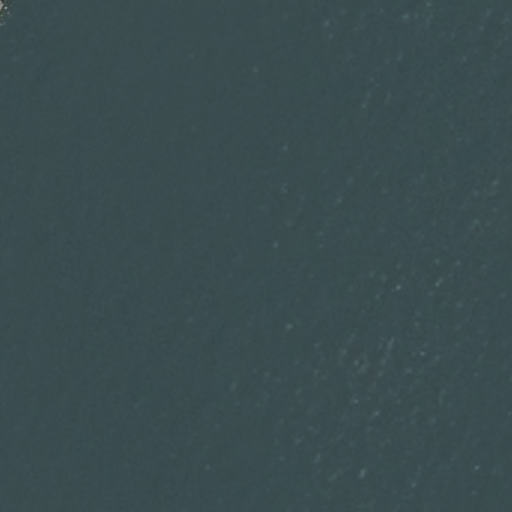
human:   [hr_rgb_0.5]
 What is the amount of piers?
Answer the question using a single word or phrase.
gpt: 1

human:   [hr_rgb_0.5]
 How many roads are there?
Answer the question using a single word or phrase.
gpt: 0

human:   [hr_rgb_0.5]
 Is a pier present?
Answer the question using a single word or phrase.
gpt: yes

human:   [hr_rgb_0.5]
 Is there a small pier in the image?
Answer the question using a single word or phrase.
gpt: yes

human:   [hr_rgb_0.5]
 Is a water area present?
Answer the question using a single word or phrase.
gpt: yes

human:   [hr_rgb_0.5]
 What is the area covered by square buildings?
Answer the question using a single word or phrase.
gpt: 0m2

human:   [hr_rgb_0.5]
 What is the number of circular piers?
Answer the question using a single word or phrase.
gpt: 0

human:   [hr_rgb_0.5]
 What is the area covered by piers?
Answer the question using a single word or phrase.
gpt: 0m2

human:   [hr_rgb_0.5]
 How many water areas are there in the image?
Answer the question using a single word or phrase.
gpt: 1

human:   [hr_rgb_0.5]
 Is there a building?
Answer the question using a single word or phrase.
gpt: no

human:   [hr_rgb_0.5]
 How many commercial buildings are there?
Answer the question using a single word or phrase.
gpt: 0

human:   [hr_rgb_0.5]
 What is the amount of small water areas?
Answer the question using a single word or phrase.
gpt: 0

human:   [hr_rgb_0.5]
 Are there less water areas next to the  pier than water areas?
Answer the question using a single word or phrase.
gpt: no

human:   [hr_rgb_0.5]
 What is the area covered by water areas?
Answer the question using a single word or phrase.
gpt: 10614m2

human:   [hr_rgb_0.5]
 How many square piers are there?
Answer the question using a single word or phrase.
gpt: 0

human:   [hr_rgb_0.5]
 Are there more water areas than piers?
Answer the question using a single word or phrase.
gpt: no

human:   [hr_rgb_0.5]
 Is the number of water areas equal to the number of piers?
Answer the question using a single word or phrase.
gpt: yes

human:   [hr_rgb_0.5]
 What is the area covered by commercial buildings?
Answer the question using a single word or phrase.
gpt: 0m2

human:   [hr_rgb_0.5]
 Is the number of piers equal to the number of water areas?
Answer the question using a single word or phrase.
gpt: yes

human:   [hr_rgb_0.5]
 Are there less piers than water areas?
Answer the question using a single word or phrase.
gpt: no

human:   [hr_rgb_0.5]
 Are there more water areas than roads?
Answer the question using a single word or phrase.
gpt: yes

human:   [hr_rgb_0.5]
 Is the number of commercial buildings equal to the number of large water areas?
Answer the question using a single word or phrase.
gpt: no

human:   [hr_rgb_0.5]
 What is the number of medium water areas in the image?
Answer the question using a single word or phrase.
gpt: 0

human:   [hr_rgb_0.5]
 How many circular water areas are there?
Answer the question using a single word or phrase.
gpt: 0

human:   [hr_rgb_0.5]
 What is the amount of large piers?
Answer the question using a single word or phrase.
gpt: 0

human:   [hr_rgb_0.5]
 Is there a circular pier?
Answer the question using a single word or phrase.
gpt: no

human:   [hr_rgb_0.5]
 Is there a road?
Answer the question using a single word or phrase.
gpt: no

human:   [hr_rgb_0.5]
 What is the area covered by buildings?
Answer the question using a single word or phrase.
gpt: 0m2

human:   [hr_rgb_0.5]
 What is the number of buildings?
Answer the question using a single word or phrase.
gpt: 0

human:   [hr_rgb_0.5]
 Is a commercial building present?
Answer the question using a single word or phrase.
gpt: no

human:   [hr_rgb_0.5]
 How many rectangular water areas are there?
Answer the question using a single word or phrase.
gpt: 1

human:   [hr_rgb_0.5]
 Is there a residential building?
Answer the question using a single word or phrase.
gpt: no

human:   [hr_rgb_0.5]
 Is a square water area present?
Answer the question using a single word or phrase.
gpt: no

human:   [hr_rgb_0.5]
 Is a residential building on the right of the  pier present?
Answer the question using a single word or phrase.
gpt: no

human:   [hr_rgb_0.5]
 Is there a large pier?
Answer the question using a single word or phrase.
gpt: no

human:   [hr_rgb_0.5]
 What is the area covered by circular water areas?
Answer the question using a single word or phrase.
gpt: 0m2

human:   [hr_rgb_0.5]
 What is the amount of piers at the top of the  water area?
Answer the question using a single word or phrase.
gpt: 1

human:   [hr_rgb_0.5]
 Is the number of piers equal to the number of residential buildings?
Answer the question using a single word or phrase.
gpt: no

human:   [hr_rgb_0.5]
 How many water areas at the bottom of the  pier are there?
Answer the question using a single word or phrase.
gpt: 0

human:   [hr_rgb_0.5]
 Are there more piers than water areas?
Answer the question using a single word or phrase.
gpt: no

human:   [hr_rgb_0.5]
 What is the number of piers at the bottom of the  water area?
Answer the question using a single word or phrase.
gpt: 0

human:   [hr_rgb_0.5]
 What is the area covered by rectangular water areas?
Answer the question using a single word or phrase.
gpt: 10614m2

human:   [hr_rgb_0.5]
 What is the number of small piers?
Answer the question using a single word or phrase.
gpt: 1

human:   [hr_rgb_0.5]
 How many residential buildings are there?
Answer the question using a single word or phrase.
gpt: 0

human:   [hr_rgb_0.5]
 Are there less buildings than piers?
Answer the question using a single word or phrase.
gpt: yes

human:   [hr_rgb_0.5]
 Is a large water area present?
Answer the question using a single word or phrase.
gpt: yes

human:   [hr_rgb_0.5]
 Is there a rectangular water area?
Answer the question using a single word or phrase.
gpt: yes

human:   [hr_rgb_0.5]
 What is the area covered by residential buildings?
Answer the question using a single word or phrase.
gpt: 0m2

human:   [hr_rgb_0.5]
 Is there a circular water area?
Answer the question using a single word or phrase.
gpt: no

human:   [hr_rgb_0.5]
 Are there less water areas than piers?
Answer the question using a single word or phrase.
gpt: no

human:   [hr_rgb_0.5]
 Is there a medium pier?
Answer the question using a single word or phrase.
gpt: no

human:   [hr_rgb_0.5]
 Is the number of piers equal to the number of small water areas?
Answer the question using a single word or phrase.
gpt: no

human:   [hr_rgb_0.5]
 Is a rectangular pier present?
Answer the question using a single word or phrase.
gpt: yes

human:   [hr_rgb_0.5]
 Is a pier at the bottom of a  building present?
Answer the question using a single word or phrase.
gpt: no

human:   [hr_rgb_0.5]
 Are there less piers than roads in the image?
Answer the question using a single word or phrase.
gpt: no

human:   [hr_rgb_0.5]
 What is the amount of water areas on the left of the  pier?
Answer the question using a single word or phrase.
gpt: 0

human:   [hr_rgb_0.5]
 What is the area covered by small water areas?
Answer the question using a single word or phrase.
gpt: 0m2

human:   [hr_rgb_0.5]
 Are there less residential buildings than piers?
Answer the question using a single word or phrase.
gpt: yes

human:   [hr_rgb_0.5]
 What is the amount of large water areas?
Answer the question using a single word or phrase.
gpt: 1

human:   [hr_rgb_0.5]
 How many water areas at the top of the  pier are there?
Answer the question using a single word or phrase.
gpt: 0

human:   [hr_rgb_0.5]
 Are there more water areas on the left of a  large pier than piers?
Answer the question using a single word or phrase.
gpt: no

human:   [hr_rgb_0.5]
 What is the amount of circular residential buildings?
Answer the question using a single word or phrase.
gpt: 0

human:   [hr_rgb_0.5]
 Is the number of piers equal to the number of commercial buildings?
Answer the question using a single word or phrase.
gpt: no

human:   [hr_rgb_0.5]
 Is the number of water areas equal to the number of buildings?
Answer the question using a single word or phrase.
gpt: no